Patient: sex F, age 78
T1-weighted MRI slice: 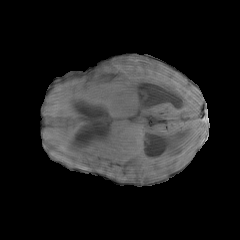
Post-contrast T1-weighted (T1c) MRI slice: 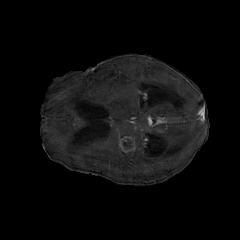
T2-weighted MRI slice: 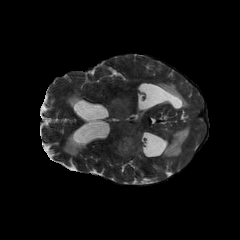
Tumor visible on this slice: yes
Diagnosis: Glioblastoma, IDH-wildtype
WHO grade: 4